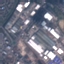
Land use / land cover class: Industrial